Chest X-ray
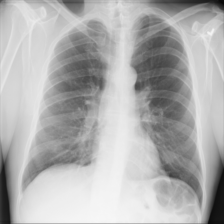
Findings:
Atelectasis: positive
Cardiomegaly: negative
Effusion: negative
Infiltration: negative
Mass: negative
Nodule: positive
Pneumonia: negative
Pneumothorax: negative
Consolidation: negative
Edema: negative
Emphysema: negative
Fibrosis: negative
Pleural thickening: negative
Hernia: negative